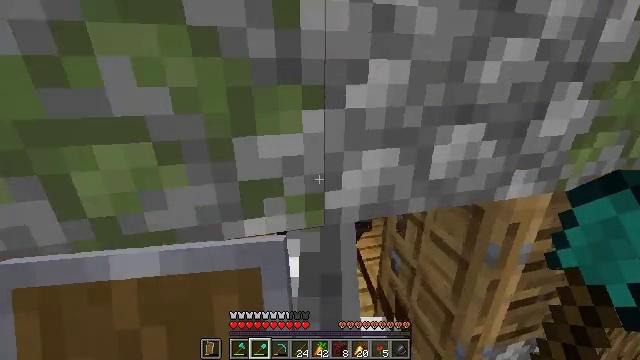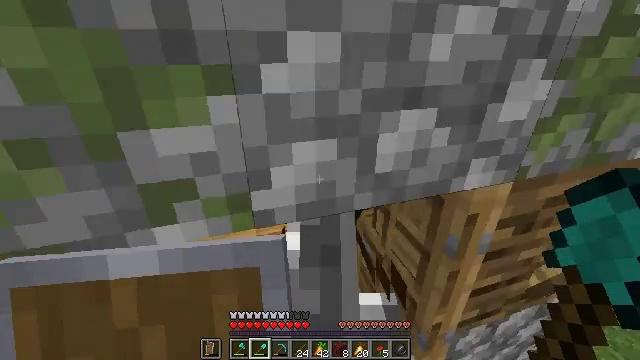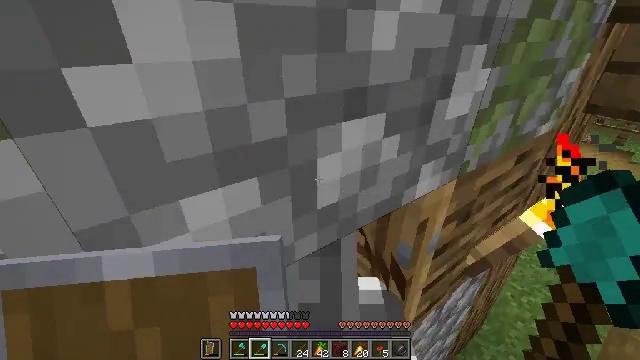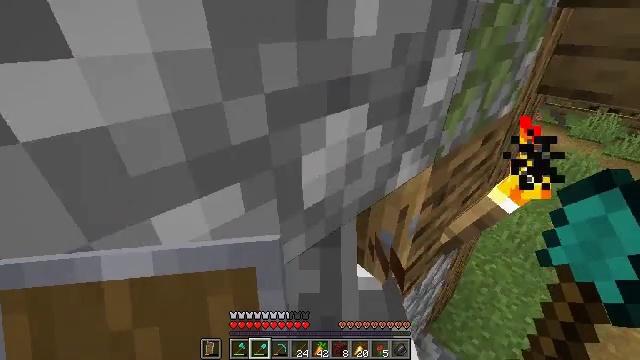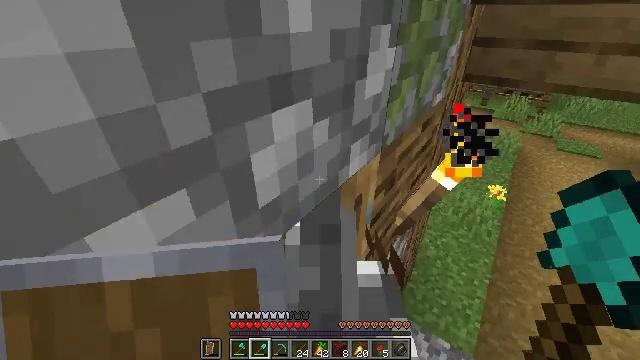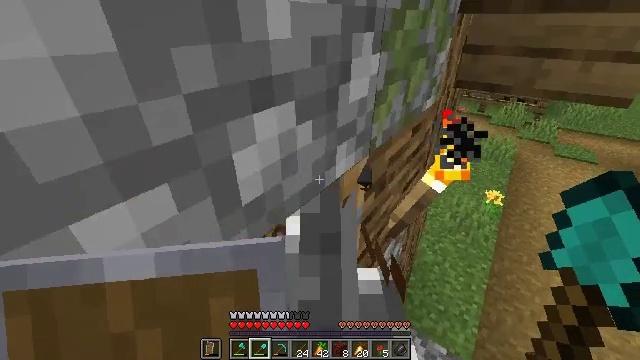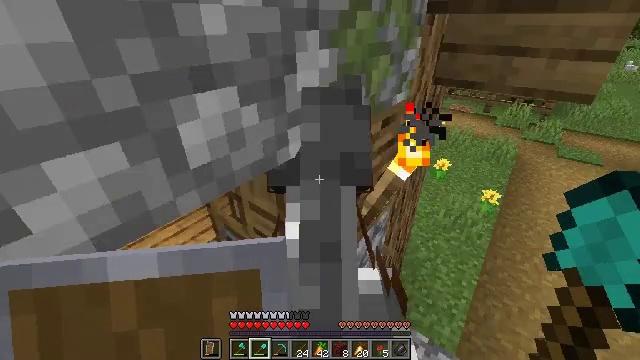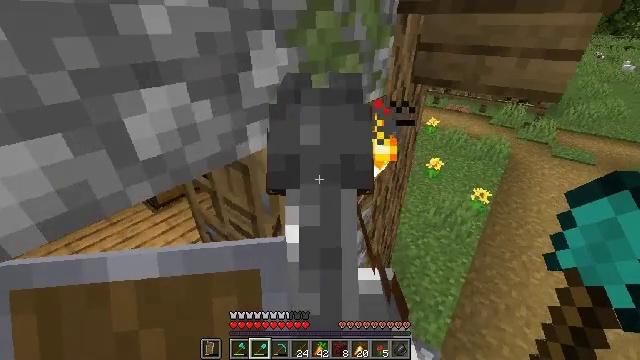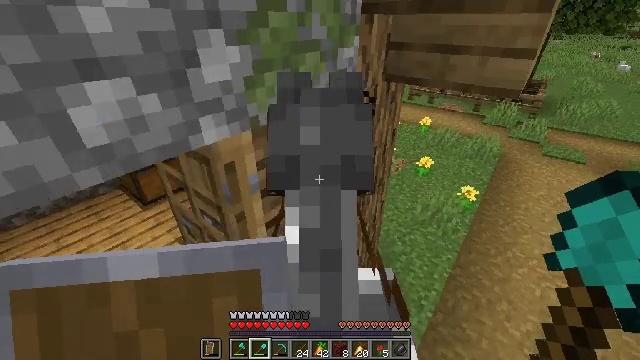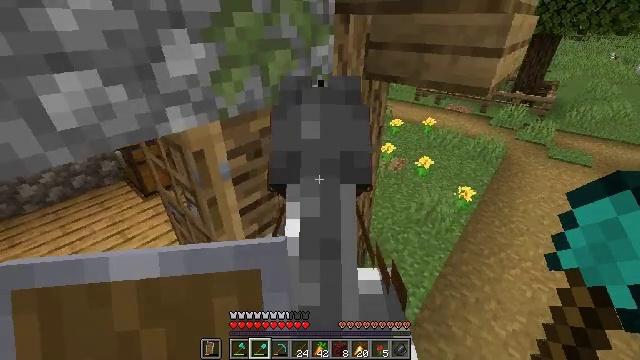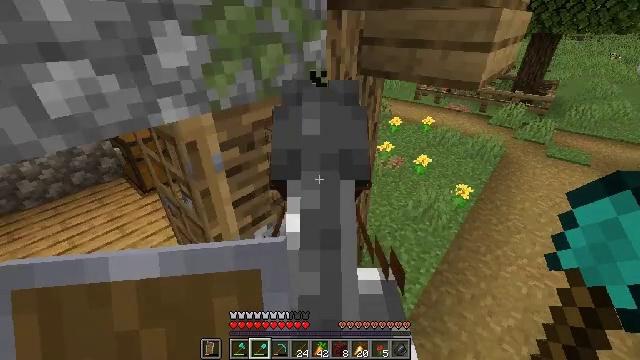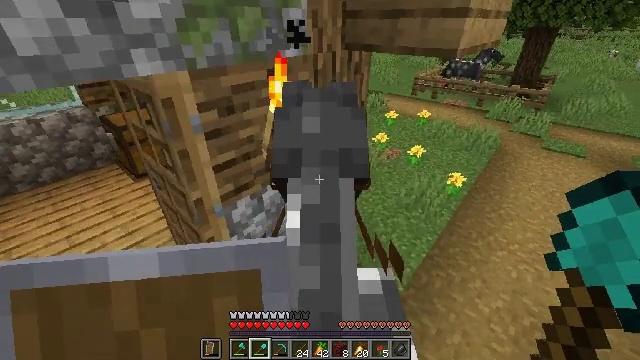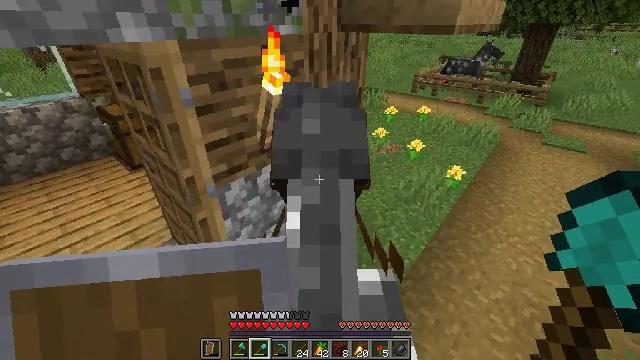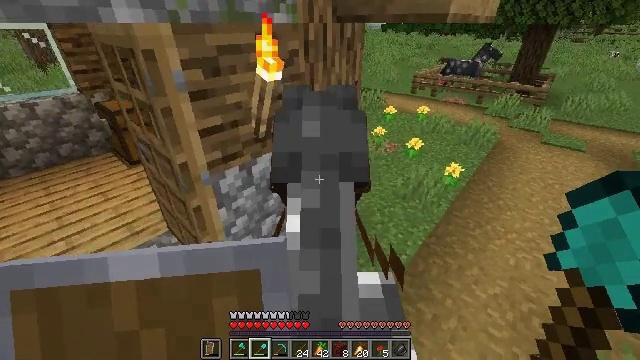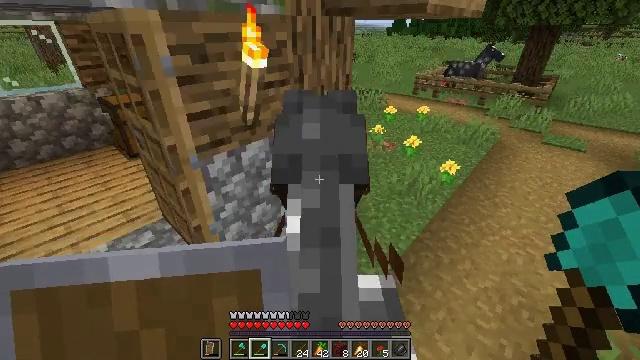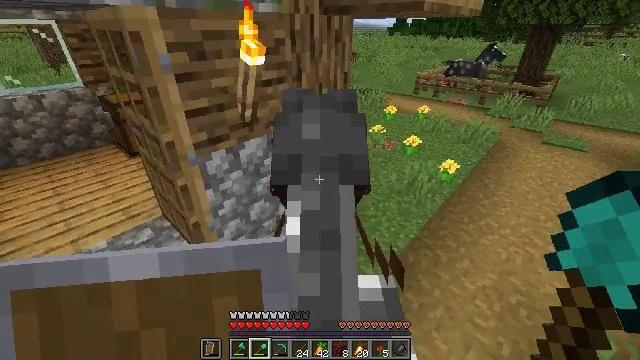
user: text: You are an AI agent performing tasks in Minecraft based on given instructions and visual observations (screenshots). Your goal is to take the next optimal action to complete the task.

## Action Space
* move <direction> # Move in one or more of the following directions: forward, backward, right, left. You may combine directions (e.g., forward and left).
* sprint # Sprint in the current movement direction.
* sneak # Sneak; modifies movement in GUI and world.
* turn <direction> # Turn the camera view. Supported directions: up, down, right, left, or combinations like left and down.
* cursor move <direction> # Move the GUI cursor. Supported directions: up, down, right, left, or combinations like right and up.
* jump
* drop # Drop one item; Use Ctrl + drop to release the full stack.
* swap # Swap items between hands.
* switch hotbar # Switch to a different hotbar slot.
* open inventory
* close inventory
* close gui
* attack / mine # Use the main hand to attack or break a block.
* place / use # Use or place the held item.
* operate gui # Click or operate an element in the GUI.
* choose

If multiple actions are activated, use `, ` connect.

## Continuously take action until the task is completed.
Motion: motion action
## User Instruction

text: Mine the brewing stand from your base.
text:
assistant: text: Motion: turn right and down
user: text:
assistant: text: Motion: turn right and down
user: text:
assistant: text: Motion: move right, turn right and down
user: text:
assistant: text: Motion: move right, turn right
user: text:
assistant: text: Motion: move right, turn left and up
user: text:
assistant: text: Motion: move right
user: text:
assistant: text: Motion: move back and move right
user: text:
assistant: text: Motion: move back and move right
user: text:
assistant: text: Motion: move back, turn left
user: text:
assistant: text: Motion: move back
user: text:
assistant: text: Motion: move back
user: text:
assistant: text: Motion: move back
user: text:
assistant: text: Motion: move back and move right
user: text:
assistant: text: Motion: move right, turn left
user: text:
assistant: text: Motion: move right, turn left
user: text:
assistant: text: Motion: sneak, turn left
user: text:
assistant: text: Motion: sneak, turn left
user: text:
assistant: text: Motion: sneak, turn left
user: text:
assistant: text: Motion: sneak, turn left and up
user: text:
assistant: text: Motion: turn left
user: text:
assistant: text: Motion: move forward, turn left
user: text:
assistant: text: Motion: move forward
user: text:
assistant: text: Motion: move forward
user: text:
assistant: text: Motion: move forward, turn right and up
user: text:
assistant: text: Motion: move forward, turn right and up
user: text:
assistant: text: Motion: move forward, turn right and up
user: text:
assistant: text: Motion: move forward, turn right and up
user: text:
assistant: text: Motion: move forward
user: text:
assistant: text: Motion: move forward, turn left and down
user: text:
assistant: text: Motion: move forward and move left, turn left